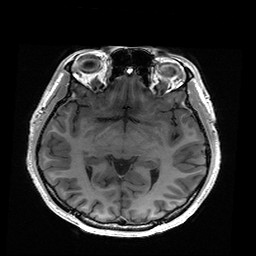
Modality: T1w
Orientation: coronal